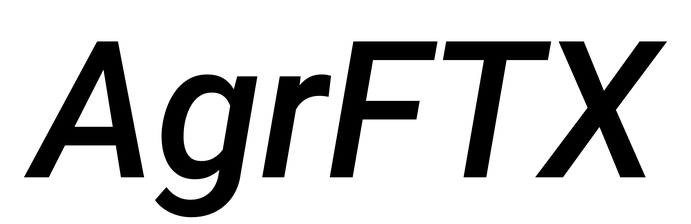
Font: Roboto-Italic_Medium_Italic